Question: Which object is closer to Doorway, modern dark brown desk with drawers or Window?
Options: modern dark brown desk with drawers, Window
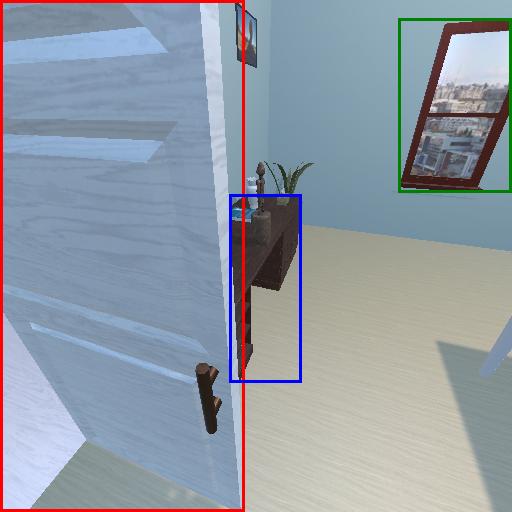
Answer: modern dark brown desk with drawers